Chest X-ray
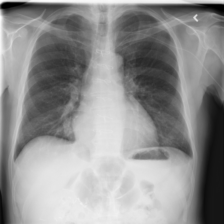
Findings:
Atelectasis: negative
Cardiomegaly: negative
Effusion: negative
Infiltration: negative
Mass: negative
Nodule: negative
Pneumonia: negative
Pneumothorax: negative
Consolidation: negative
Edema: negative
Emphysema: negative
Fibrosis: negative
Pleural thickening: negative
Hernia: negative